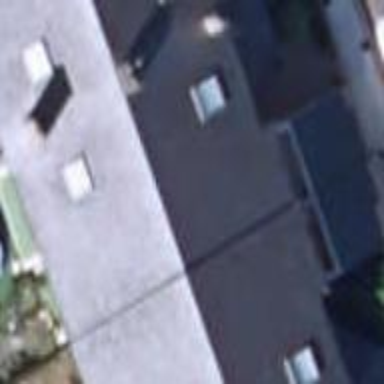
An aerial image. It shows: Simple house.